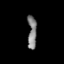
Tissue: lung
Cell type: Endothelial cells
Senescence score: 0.5863
Nuclear area (px): 290
Mean DAPI intensity: 126.703